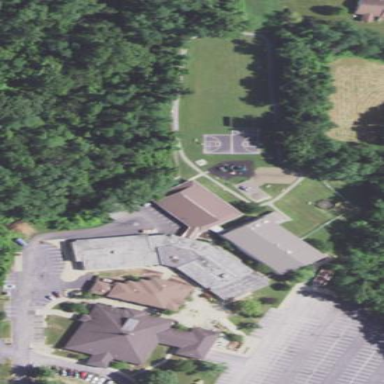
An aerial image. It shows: School.